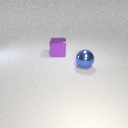
large purple metal cube to the left of large blue metal sphere